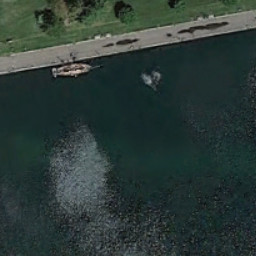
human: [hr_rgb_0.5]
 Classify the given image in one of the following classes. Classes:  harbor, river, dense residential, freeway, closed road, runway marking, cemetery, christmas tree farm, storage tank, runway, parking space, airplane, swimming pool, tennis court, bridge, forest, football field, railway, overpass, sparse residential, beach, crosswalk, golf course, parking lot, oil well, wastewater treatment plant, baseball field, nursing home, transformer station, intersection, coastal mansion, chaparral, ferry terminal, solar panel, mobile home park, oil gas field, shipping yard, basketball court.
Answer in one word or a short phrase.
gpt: ferry terminal